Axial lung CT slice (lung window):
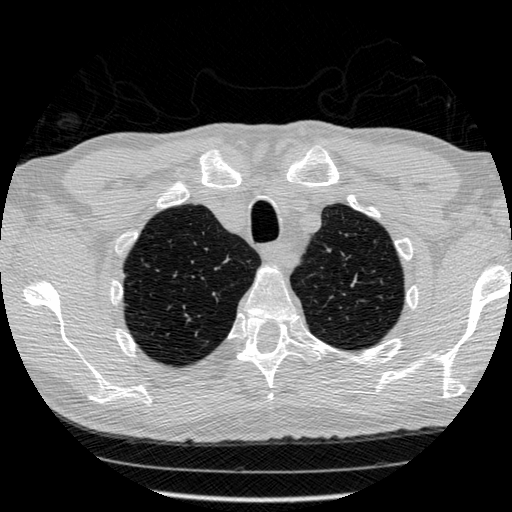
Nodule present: no